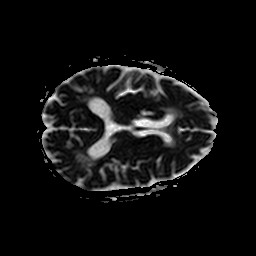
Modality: ADC
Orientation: axial
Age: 63
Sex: female
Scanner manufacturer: philips
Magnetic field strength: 1.5 T
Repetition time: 4.82 s
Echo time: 0.07764 s